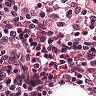
Metastatic tissue present: no